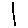
Label: line